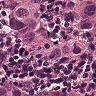
Metastatic tissue present: yes